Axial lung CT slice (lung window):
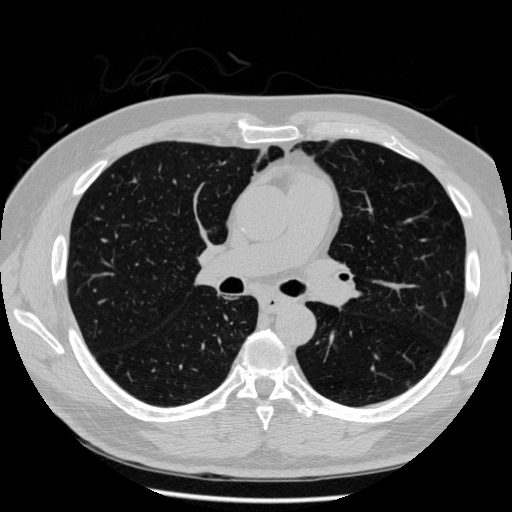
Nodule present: no